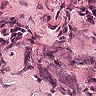
Metastatic tissue present: no